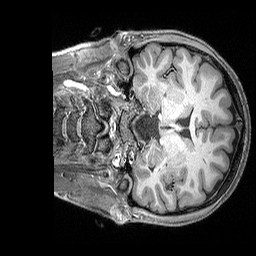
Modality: T1w
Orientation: coronal
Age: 24
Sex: female
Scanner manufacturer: siemens
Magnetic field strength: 3 T
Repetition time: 2.3 s
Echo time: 0.00298 s